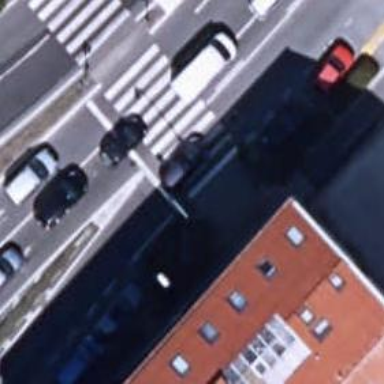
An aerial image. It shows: Road with traffic signals.